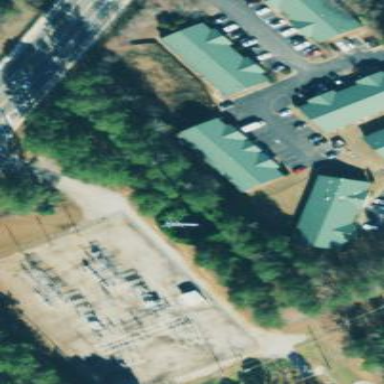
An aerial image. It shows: Distribution substation surrounded by fence.